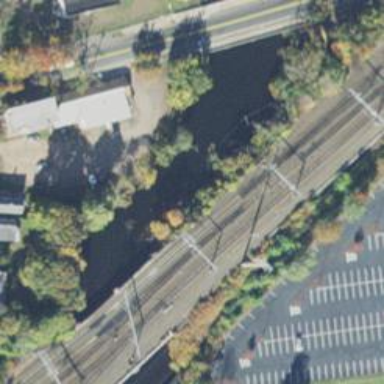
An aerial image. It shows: Railway track with contact line for electrification.